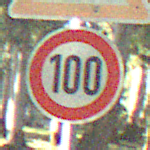
Verkehrszeichen: Geschwindigkeit100
Zusatzzeichen oben: KurveLinks
Umgebung: Outdoor, Nature
Tageszeit: MorningAfternoon
Wetter: Clear
Licht: Natural
Jahreszeit: NotSpecified
Kontrast: HighContrast